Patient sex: M
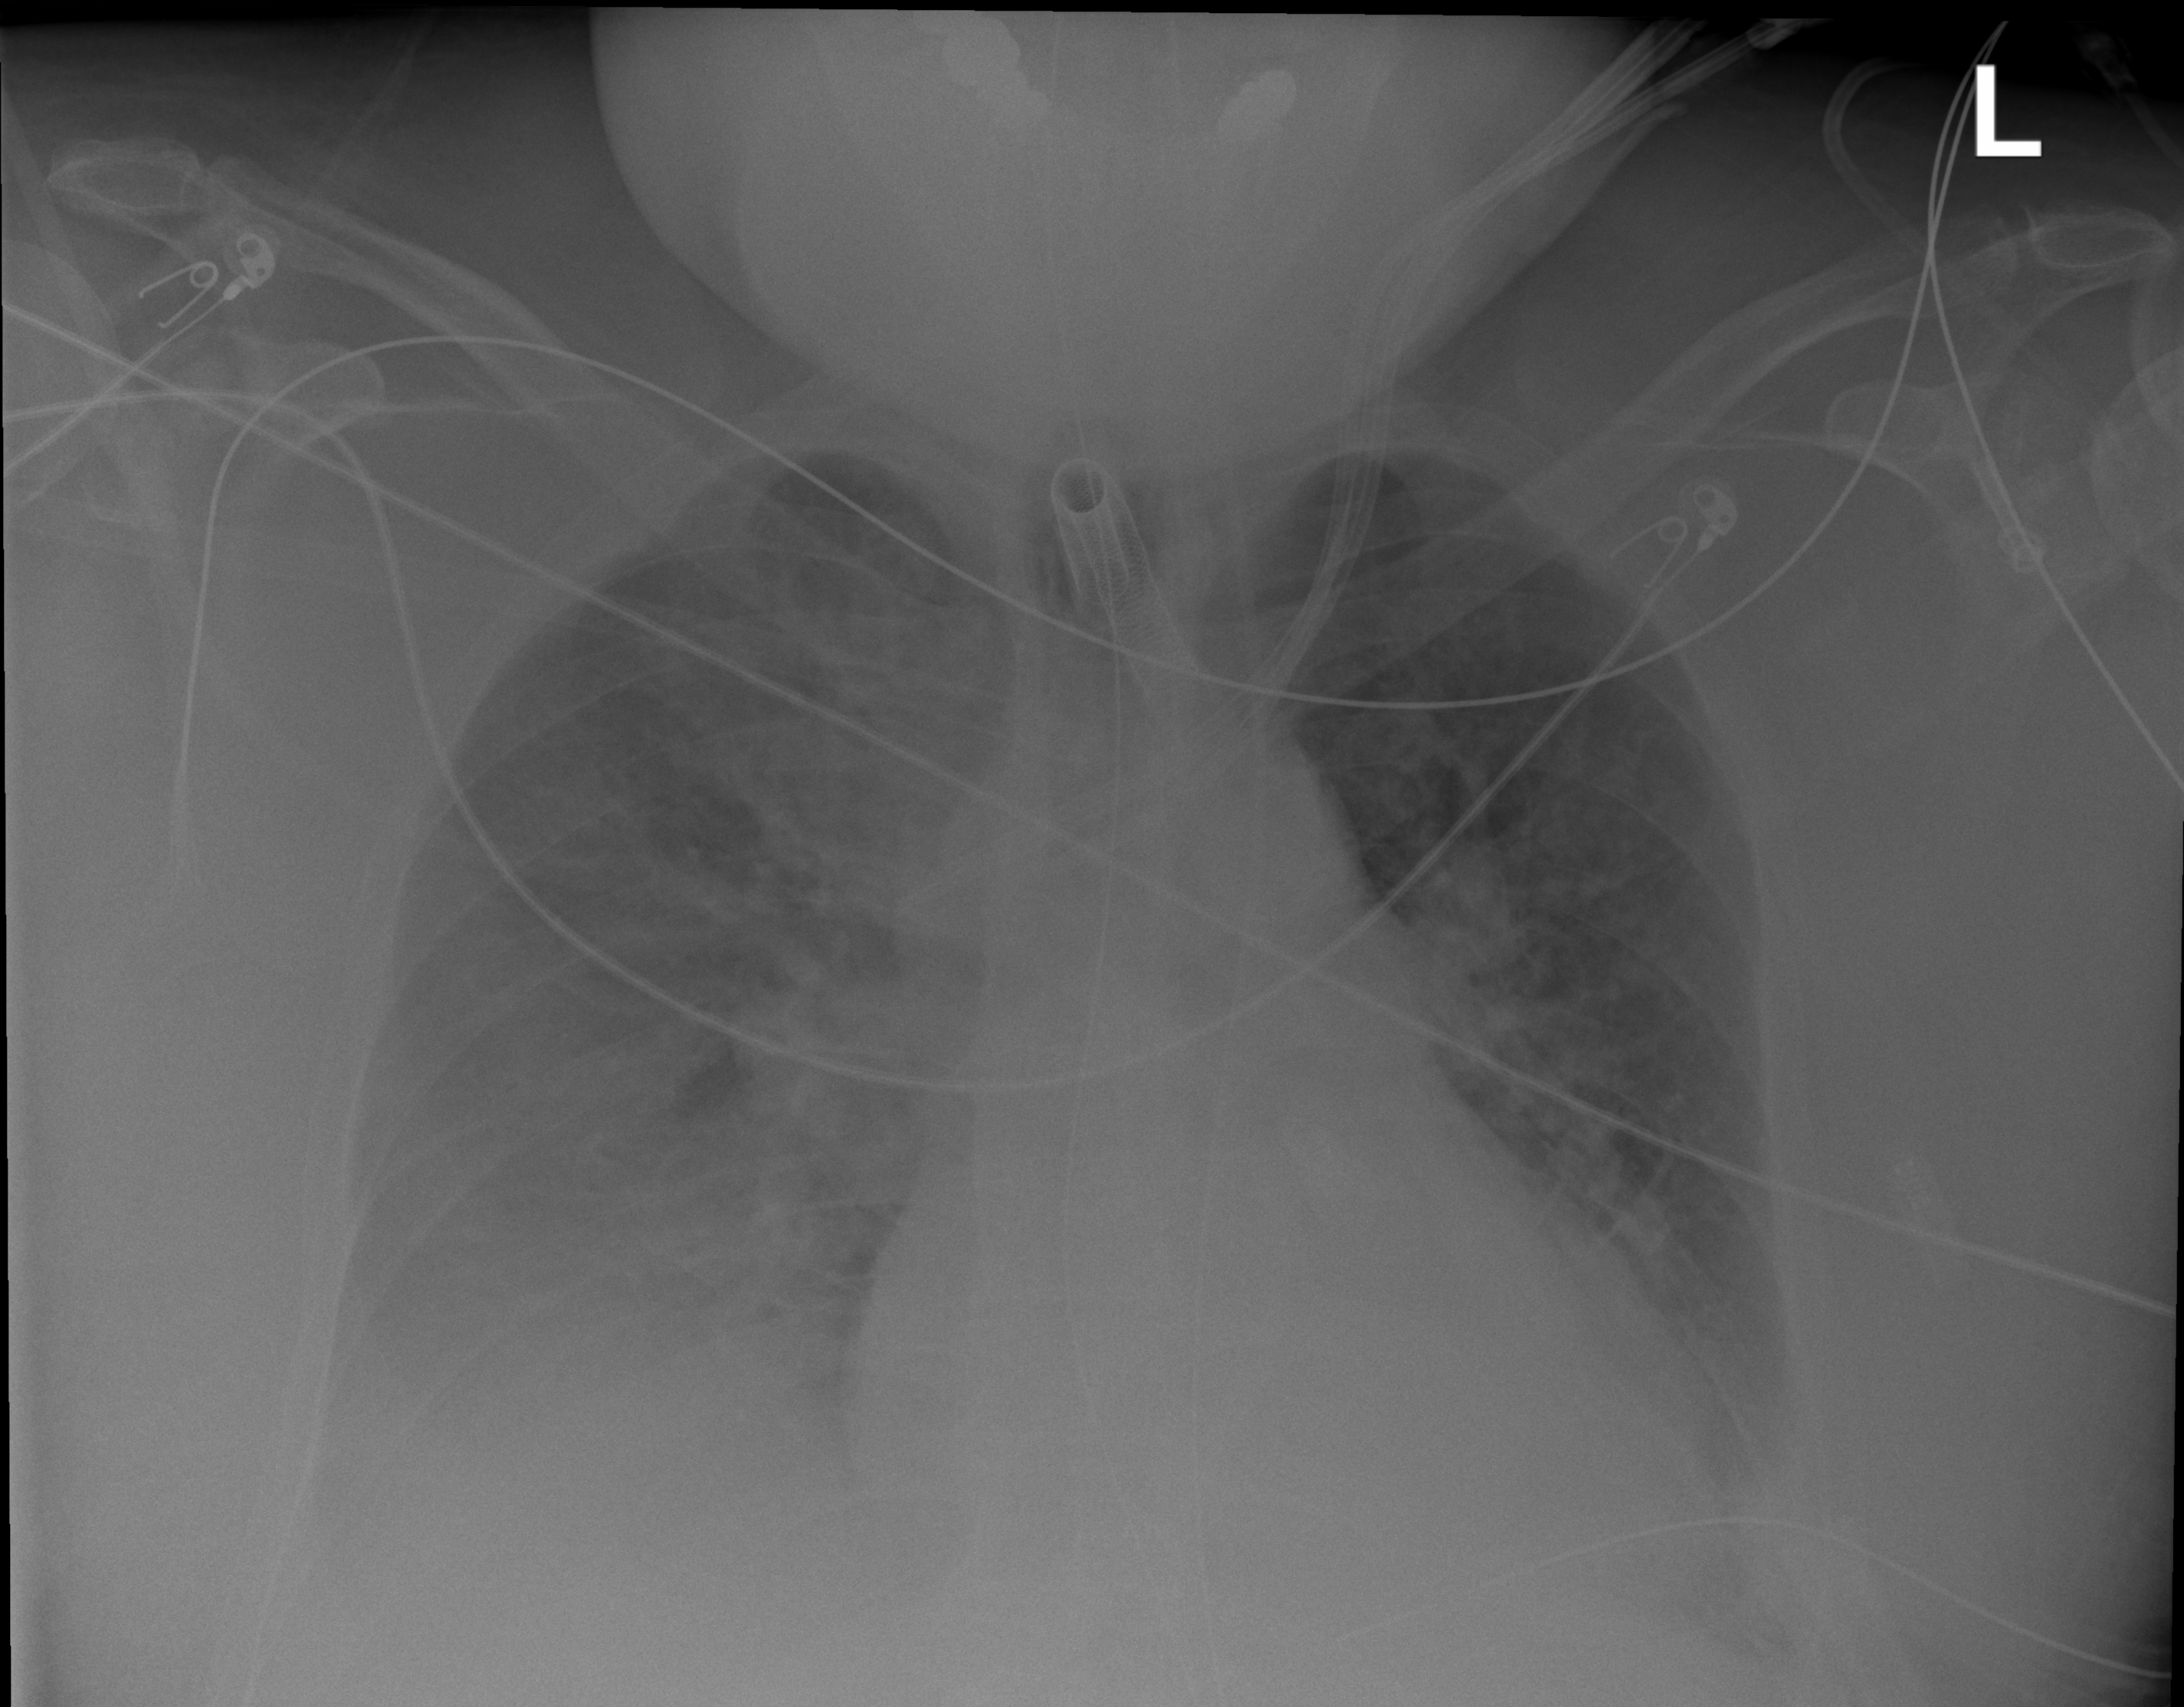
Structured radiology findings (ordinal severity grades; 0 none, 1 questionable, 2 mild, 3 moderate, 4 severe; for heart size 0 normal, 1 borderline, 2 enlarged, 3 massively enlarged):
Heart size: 0
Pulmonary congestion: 2
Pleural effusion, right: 3
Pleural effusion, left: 2
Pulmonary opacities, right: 2
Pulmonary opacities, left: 1
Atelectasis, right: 2
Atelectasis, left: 2